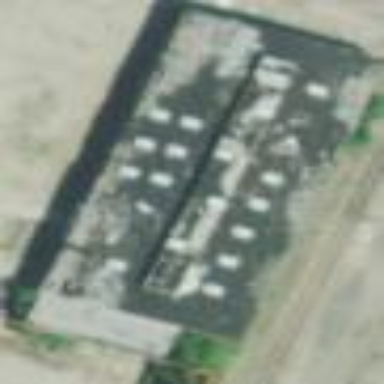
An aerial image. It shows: Industrial building dedicated to steelmaking.